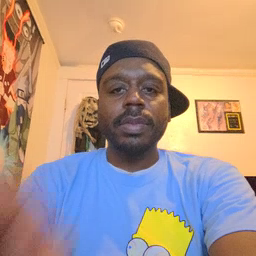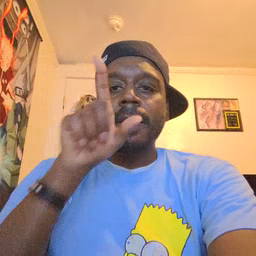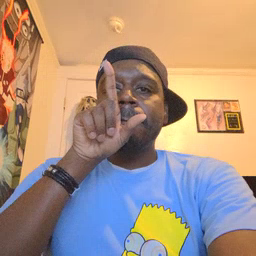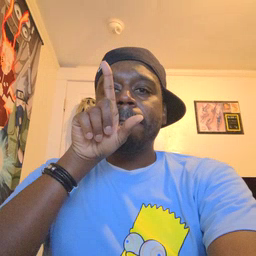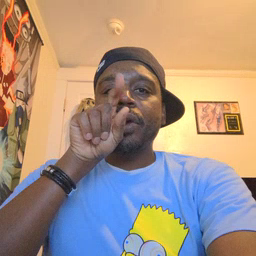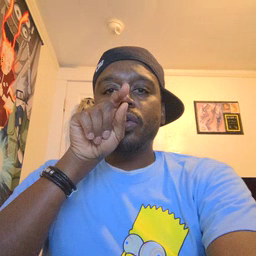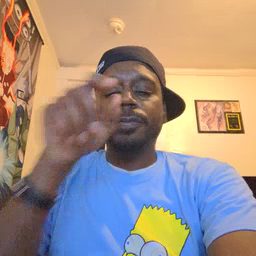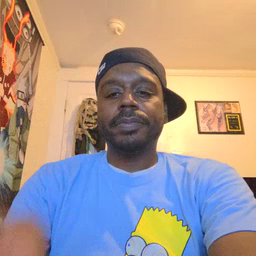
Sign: bird